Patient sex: M
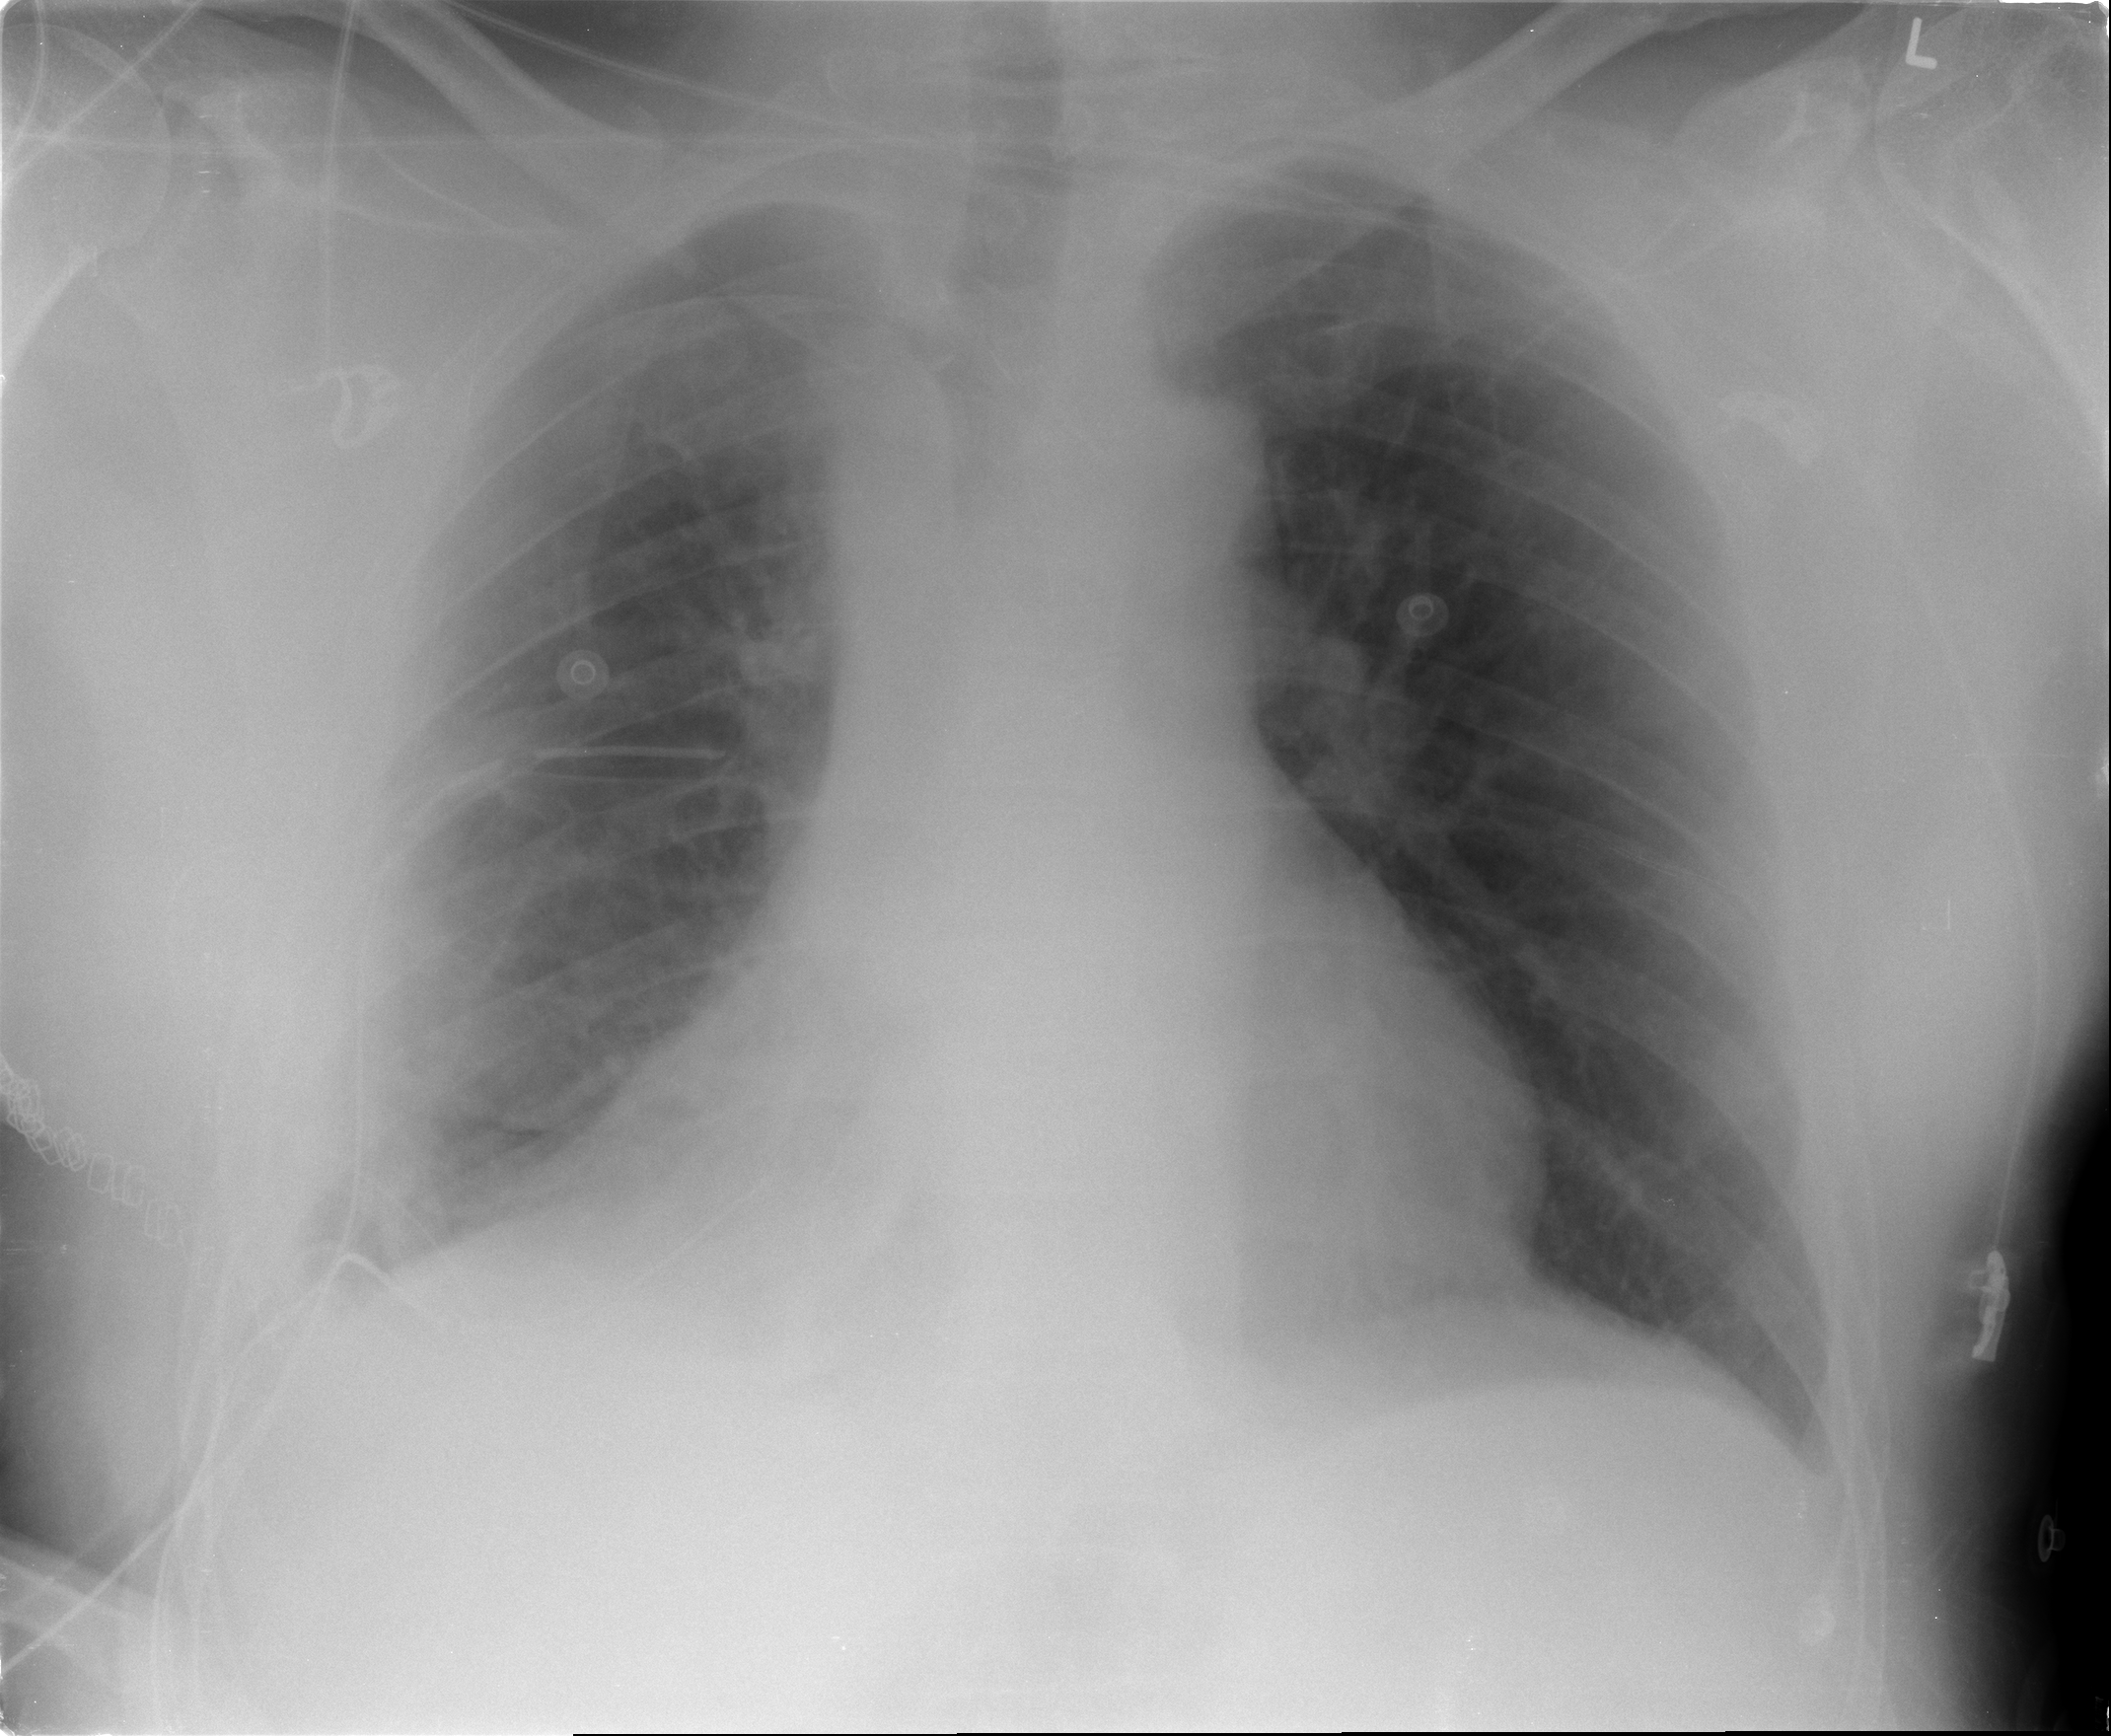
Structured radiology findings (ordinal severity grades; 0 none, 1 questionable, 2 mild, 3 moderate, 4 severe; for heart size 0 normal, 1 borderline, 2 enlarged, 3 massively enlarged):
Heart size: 0
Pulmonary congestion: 0
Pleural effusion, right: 1
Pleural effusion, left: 0
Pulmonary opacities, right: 0
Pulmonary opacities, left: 0
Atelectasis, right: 2
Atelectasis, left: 0